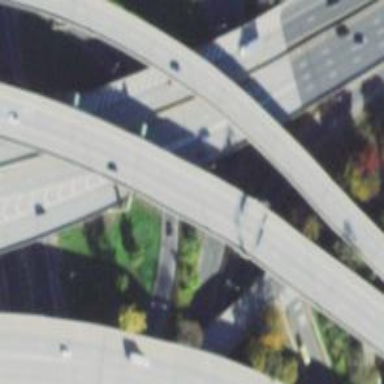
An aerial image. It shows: Asphalt motorway link.